Question: I have a ready xlsx file and I want to open it it is in the current directory where I wrote the code I tried to use this:
'''
header('Content-Type: application/vnd.openxmlformats-officedocument.spreadsheetml.sheet');
header('Content-Disposition: attachment;filename="03_prod_reserves.xlsx"');
header('Cache-Control: max-age=0');
$objWriter = PHPExcel_IOFactory::createWriter($objPHPExcel, 'Excel2010');
$objWriter->save('03_prod_reserves.xlsx');
exit;
'''
also I used this:
'''
header('Content-type:application/vnd.openxmlformats-officedocument.spreadsheetml.sheet');
header('Content-Disposition: attachment; filename="03_prod_reserves.xlsx"');
readfile("03_prod_reserves.xlsx", "r");
'''
none of them worked I don't know whats the problem I have the error :

if I do this:
'''
echo '<br><a href="03_prod_reserves.xlsx">Open Previous</a>';
'''
I have problem I cannot see the file with the data but I want to open it instantley when refreshing the page, not clicking on it
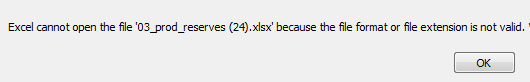
Answer: Change your first header by this
'''
header('Content-Type: application/excel');
'''